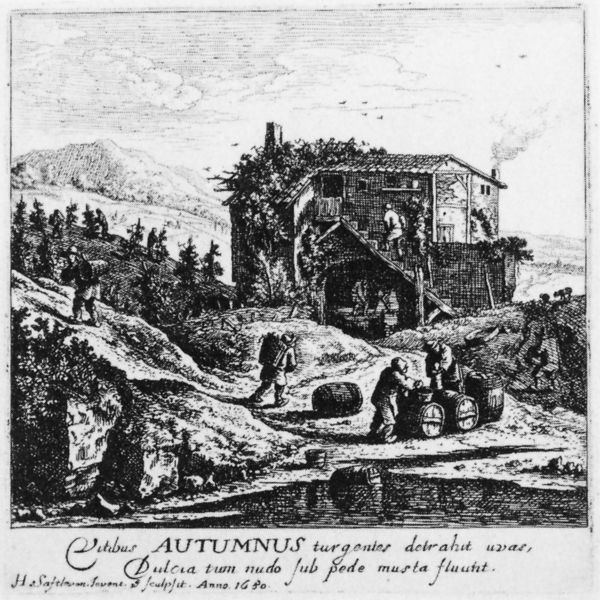
Titel: Die Vier Jahreszeiten (4teilig)
Künstler: Herman Saftleven
Schlagwörter: baum, berg, felsen, himmel, wolken, bäume, landschaft, menschen, see, männer, schwarz, zeichnung, dach, haus, tragen, natur, vögel, rauch, wege, alltag, arbeit, bauern, landschft, schrift, arbeiten, ernte, kiepe, berge, dorf, mauer, grafik, herbst, hof, arbeiter, treppe, wein, stufen, schwarz-weiß, schraffur, radierung, text, landwirtschaft, fässer, kupferstich, beg, lese, weinlese, baustelle, weinberg, latein, hausdach, schmiede, weinernte, keltern, 1680, autumnus, abfüllen, hrbst